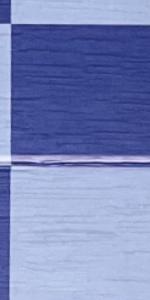
Label: Empty